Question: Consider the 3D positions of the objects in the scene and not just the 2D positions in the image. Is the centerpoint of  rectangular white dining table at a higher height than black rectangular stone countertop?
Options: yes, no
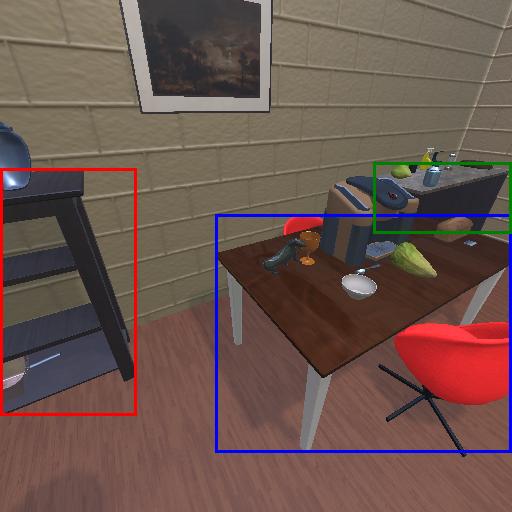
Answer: yes